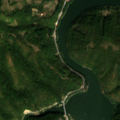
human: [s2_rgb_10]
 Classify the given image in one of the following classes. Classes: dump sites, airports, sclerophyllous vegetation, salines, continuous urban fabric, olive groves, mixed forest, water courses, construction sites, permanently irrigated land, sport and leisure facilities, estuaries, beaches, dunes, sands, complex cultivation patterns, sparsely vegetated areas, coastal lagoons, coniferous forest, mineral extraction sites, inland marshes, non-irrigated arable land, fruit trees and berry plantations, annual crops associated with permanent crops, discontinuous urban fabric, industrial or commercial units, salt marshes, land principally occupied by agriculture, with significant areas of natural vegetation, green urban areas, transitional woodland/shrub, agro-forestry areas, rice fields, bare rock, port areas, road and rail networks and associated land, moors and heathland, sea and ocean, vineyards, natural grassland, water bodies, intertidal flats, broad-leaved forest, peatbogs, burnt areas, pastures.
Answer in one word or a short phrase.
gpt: land principally occupied by agriculture, with significant areas of natural vegetation, broad-leaved forest, transitional woodland/shrub, water bodies